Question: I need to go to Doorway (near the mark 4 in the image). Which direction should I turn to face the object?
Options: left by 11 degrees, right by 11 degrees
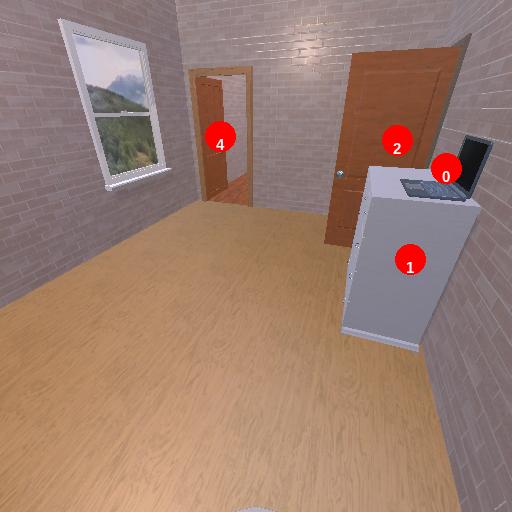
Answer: left by 11 degrees